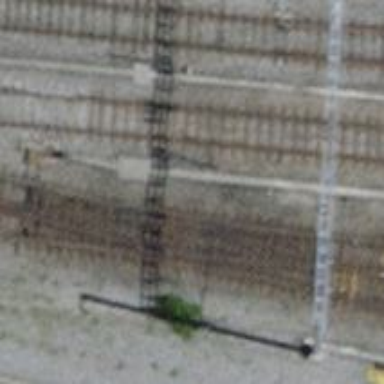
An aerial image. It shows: Railway switch.